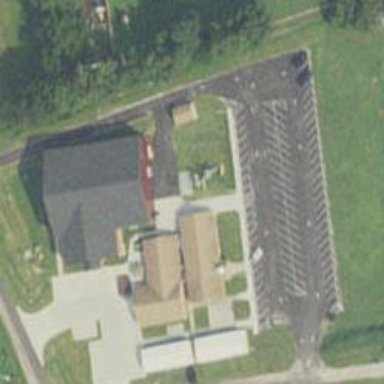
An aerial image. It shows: School.